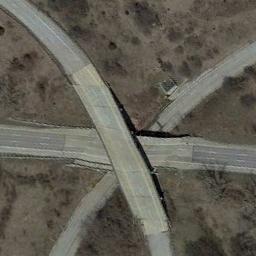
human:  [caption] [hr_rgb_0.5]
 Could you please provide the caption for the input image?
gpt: Here is an S-shaped overpass .

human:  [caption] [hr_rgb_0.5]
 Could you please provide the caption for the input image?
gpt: The overpass is next to the bare land .

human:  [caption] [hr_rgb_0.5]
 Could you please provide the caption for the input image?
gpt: The overpass is over the roads on the wasteland .

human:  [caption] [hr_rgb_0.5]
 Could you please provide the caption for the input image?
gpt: There are several roads under the overpass .

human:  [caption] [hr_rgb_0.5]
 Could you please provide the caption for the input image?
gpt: There are some brown bare land around the overpass .